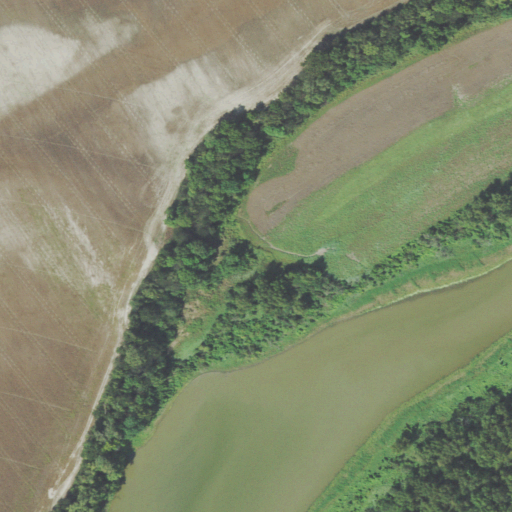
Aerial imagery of levee in Tennessee named Happy Valley Revetment containing cultivated crops, open water, woody wetlands, and herbaceous wetlands